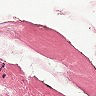
Metastatic tissue present: no